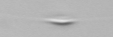
Label: Cylindrotheca_morphotype1